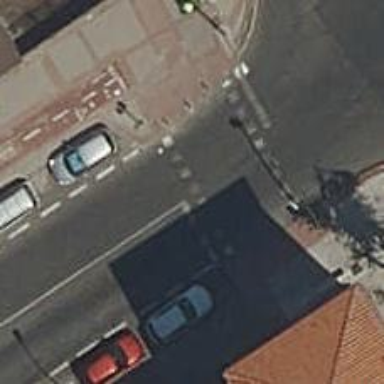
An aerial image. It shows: Road with traffic signals and zebra crossing with traffic signals.